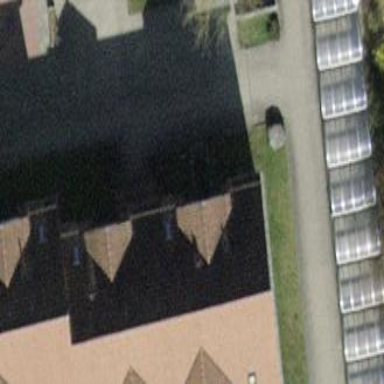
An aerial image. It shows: Building with apartments featuring tiled roof.